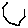
Label: hexagon